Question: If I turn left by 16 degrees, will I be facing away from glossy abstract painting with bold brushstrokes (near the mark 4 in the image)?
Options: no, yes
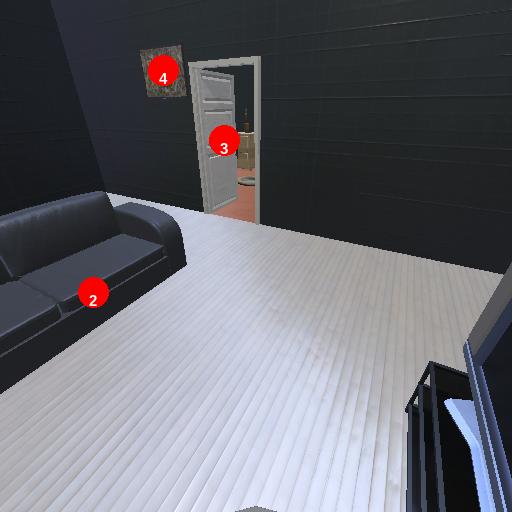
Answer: no